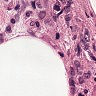
Metastatic tissue present: yes